Question: import option is not displaying

I have provided the chromedriver path but I am unable import
"import org.openqa.selenium.chrome.ChromeDriver;" this command. Please provide a solution
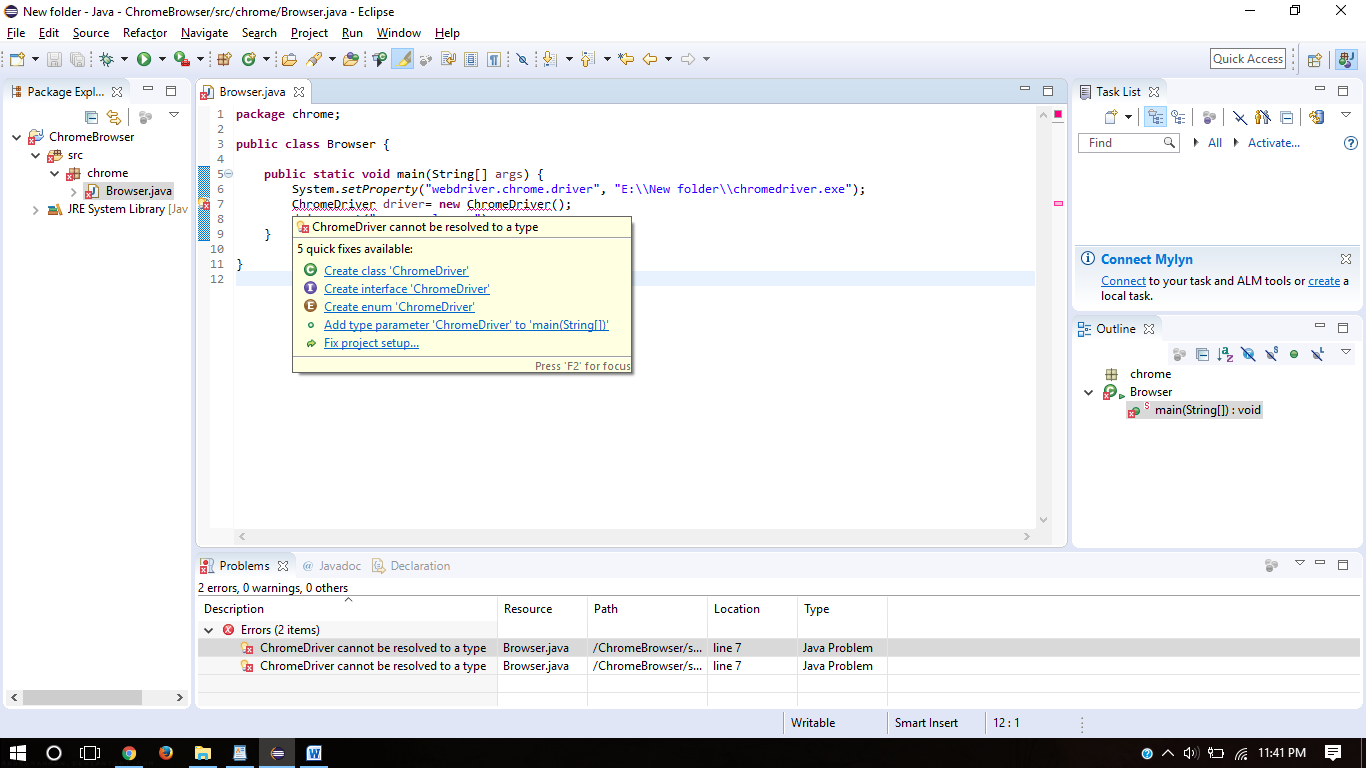
Answer: You can't just set the path of 'ChromeDriver' & start using it. The 'Chromedriver' is an executable file used by Selenium's 'WebDriver' to control chrome. So first you need to configure your project for Selenium.
<URL> is the best resource to setup Selenium on Eclipse.
Once your are done with the configuration, to correctly use 'ChromeDriver', use the statement:
'WebDriver driver = new ChromeDriver();'